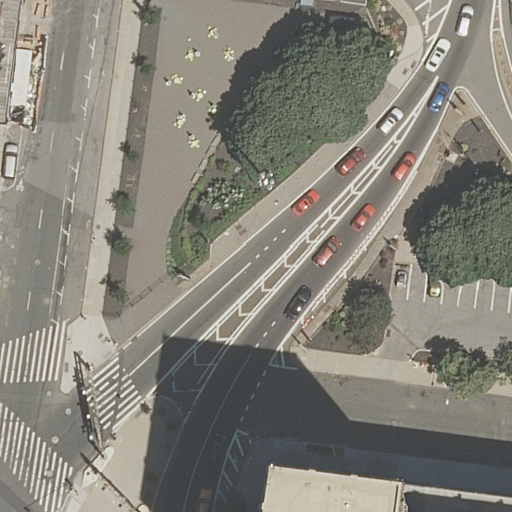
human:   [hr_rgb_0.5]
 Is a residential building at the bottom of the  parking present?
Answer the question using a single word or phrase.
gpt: yes

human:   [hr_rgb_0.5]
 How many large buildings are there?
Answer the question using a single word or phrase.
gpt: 0

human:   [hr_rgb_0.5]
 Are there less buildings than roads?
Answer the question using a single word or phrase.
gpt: yes

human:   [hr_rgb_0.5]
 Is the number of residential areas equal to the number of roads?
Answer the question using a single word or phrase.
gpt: no

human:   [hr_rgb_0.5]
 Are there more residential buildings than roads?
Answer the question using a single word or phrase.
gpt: no

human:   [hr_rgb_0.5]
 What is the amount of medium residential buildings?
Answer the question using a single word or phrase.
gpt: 1

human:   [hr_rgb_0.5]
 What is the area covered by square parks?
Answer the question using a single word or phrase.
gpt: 0m2

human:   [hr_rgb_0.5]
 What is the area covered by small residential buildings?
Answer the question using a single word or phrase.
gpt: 0m2

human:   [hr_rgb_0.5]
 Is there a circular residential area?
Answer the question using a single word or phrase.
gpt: no

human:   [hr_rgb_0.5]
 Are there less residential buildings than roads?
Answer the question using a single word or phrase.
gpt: yes

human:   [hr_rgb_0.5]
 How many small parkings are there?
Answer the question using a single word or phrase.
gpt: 0

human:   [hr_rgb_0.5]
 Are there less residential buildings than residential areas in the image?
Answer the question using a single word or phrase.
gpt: no

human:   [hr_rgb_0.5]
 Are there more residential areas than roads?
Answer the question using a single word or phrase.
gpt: no

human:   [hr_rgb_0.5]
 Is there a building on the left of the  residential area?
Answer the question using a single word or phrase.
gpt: no

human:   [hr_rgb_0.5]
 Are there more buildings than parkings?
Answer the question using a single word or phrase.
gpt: no

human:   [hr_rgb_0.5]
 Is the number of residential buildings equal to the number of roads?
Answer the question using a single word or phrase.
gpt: no

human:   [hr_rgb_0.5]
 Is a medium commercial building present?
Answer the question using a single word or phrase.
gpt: no

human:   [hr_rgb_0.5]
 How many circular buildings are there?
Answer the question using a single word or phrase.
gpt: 0

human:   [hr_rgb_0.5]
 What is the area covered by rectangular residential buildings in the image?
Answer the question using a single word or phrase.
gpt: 316m2

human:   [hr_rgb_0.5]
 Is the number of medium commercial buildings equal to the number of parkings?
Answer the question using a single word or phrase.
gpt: no

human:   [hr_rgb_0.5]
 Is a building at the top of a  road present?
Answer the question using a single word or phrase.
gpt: no

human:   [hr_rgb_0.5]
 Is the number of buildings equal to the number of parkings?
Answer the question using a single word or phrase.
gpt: yes

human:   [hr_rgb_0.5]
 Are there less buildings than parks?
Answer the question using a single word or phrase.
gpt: no

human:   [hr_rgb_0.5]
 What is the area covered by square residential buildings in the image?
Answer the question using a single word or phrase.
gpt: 0m2

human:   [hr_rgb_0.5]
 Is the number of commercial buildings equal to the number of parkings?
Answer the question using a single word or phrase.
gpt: no

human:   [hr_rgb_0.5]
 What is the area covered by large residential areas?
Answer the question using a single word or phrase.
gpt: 10612m2

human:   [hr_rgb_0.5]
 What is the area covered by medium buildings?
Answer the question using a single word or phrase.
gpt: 316m2

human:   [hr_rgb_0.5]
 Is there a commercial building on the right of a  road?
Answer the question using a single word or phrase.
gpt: no

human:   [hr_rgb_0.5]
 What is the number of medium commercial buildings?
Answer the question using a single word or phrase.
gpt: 0

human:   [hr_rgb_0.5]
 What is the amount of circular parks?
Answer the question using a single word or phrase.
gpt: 0

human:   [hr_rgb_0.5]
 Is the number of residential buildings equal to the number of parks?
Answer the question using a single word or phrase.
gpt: yes

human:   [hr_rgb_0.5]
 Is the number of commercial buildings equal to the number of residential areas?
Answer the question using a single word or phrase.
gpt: no

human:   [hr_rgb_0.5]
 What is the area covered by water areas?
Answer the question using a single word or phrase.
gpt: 0m2

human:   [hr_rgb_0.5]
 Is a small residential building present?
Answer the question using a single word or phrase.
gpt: no

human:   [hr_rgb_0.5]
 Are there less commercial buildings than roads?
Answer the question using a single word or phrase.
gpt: yes

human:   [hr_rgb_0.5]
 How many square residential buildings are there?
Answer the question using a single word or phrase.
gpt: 0